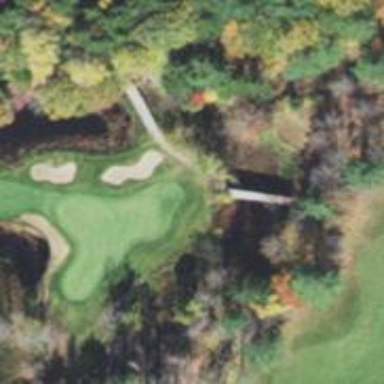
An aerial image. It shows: Path for both road and golf.